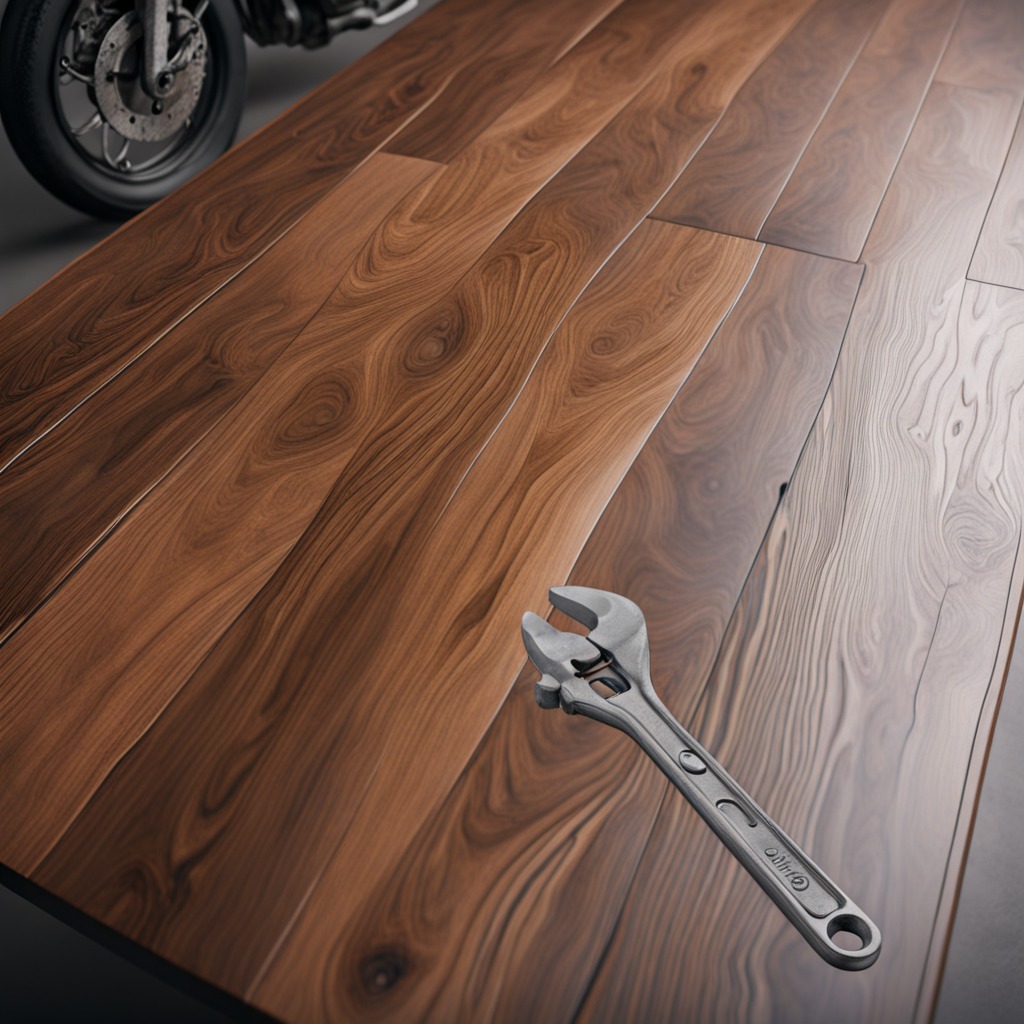
An wrench is lying on the oil-spilled wooden table in a vintage motorcycle garage.